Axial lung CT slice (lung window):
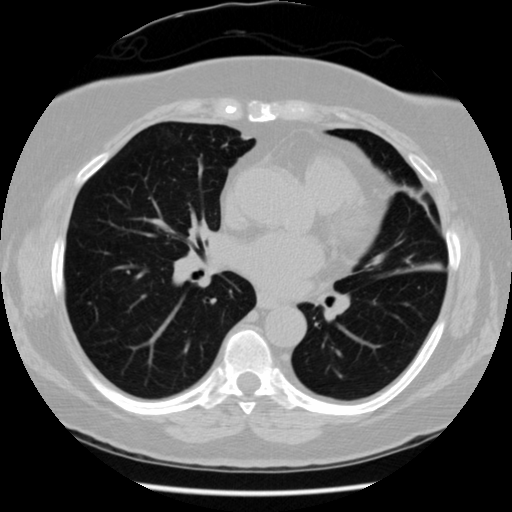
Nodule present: no